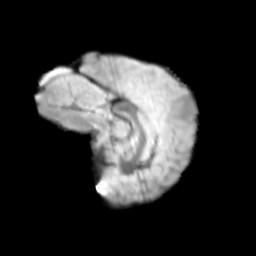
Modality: T2w
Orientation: sagittal
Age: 10
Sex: female
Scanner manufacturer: siemens
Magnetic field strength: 3 T
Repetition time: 3.8 s
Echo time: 0.07 s